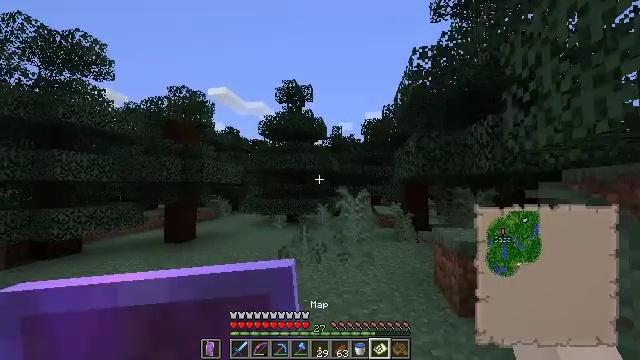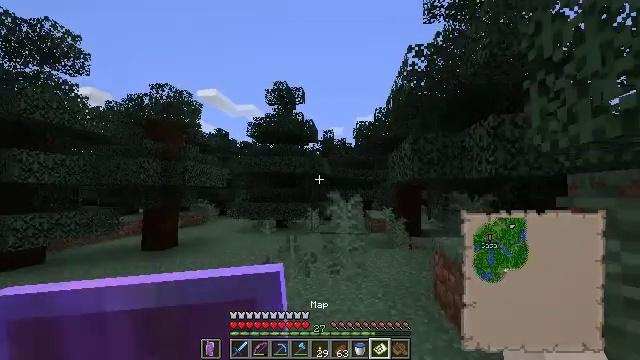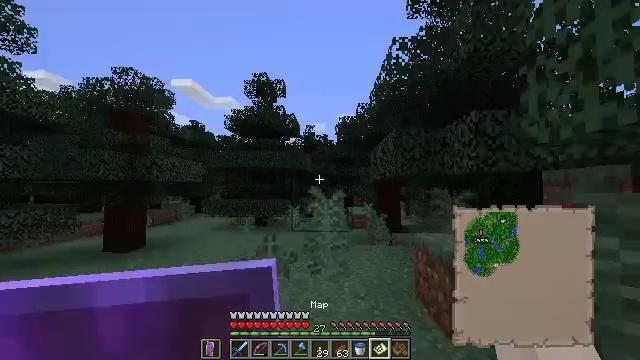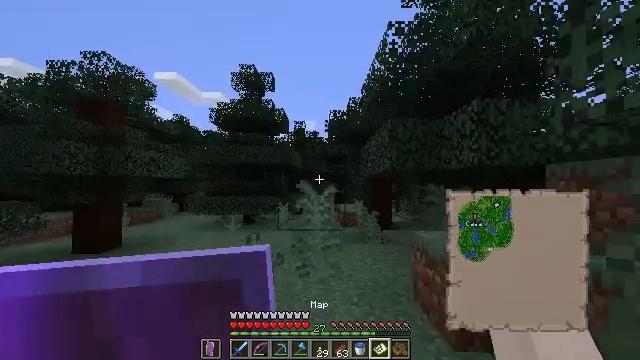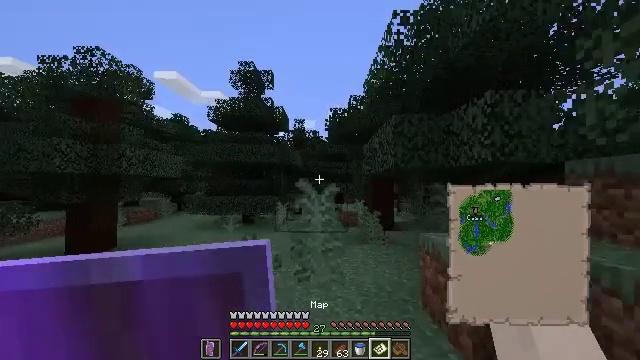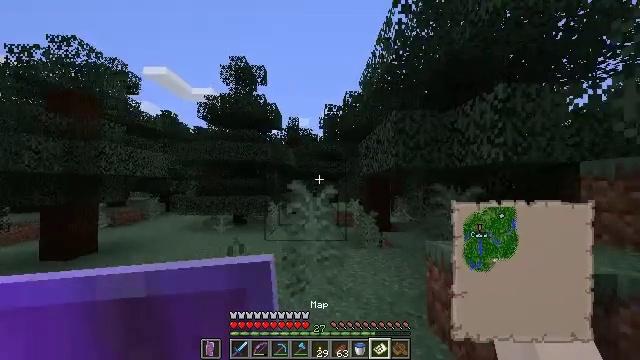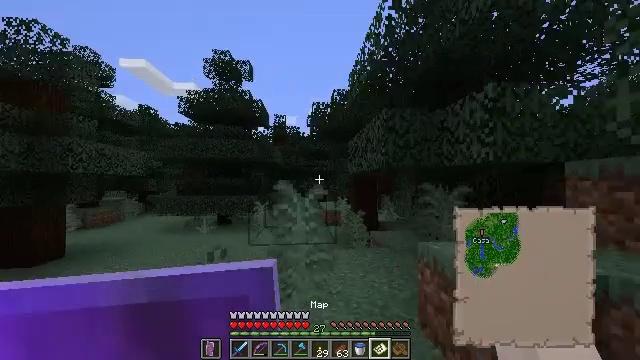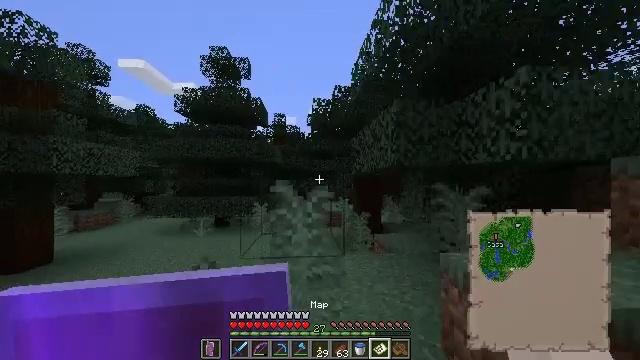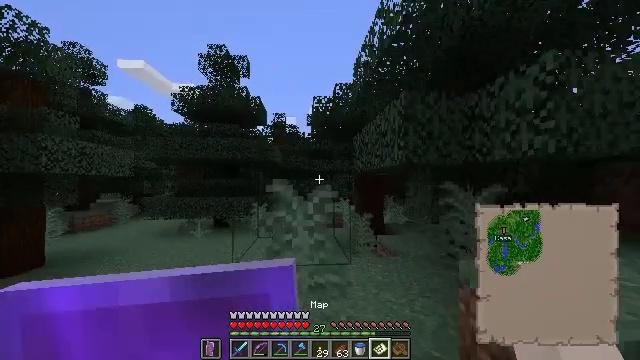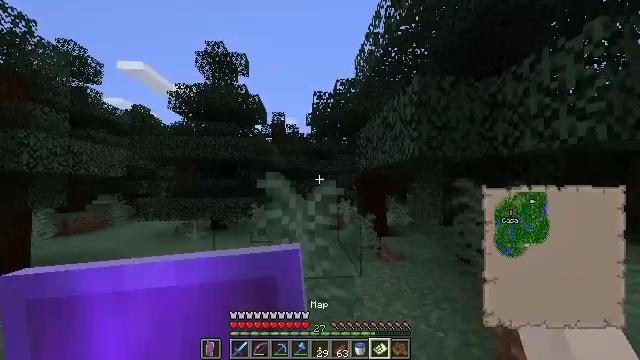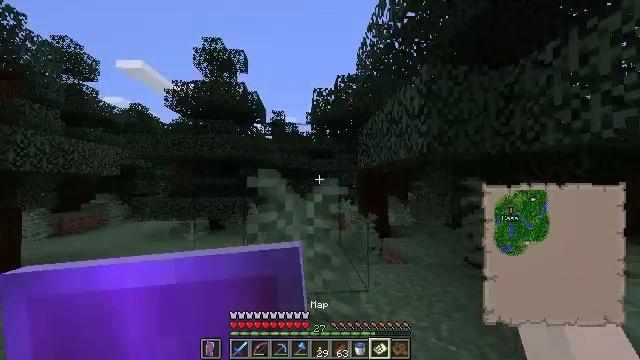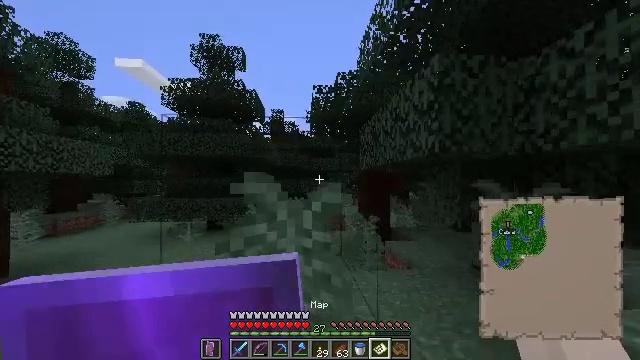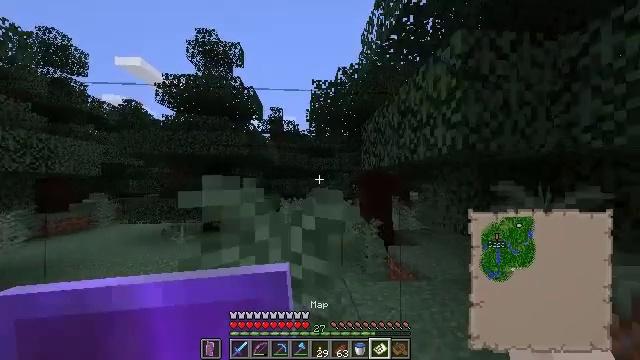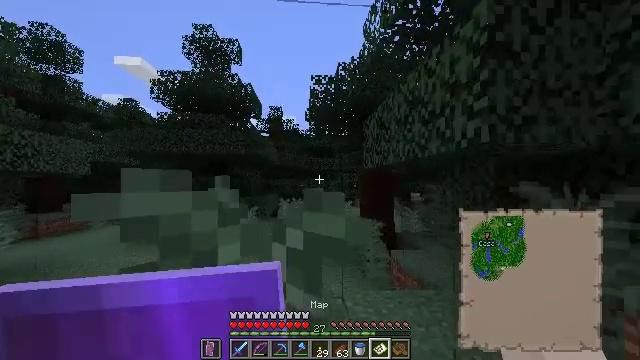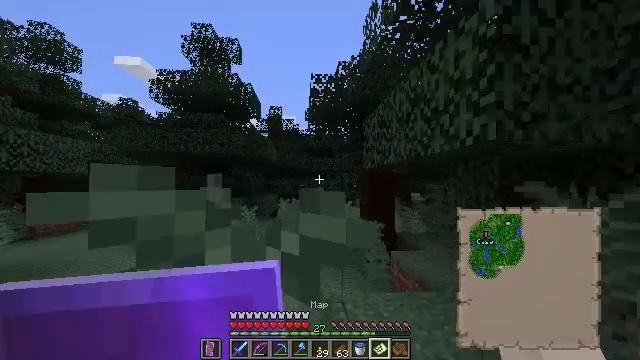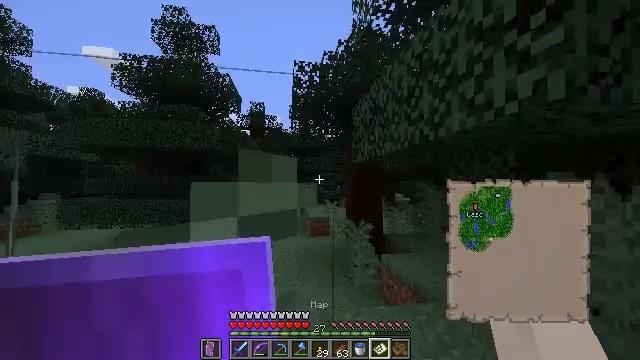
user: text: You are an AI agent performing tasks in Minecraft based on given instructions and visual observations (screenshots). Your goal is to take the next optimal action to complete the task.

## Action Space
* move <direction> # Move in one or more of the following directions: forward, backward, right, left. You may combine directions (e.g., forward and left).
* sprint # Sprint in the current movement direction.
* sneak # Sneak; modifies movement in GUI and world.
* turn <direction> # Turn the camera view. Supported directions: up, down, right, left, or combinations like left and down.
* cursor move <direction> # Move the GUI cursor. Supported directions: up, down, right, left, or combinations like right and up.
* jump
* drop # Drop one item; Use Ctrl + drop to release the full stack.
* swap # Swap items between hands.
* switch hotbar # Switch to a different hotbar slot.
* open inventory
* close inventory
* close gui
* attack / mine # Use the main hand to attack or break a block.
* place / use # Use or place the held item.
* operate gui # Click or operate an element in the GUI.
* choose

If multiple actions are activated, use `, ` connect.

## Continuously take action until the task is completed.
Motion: motion action
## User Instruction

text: Remove spruce leaves from the inventory.
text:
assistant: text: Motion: move forward, turn right and up
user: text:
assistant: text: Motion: move forward, turn right and down
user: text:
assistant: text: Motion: move forward, sprint, turn right
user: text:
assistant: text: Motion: move forward, sprint
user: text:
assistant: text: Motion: move forward, sprint, turn right
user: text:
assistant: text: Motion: move forward, turn right
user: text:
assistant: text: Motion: move forward
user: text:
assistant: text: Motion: move forward
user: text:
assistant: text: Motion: move forward
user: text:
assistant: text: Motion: move forward
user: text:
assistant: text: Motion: move forward
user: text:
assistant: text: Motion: move forward
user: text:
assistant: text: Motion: move forward
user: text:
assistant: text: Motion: move forward
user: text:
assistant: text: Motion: move forward, turn right
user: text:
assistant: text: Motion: move forward, turn right
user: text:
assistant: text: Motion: move forward
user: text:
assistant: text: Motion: move forward, sprint
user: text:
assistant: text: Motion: move forward, sprint
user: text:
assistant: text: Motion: move forward, sprint
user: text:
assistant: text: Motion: move forward
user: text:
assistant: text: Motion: move forward, turn left and down
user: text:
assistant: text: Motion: move forward
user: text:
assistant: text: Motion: move forward
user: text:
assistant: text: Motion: move forward
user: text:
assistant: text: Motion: move forward
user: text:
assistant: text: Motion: move forward
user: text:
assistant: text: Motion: move forward
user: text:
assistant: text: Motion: move forward
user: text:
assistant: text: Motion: move forward